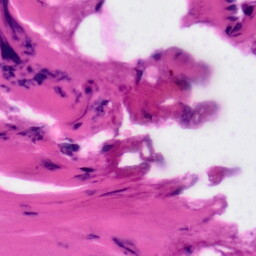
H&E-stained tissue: Tonsil